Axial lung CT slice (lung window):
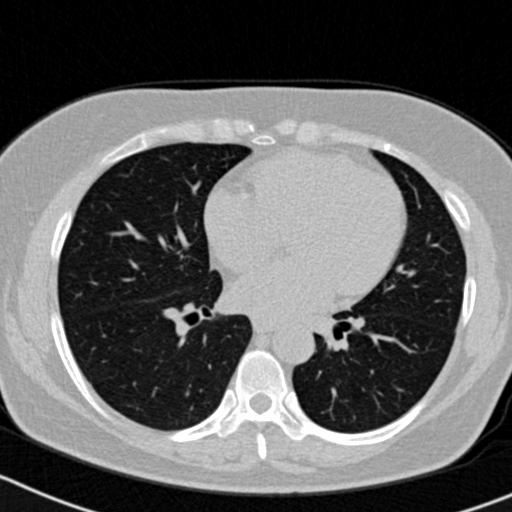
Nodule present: no